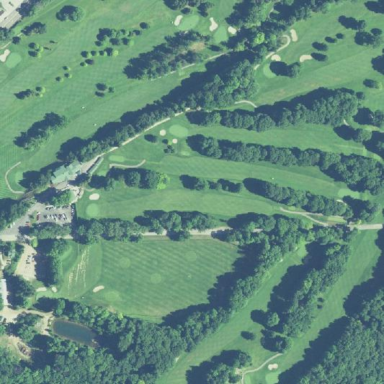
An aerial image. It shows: Golf course.